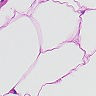
Metastatic tissue present: no